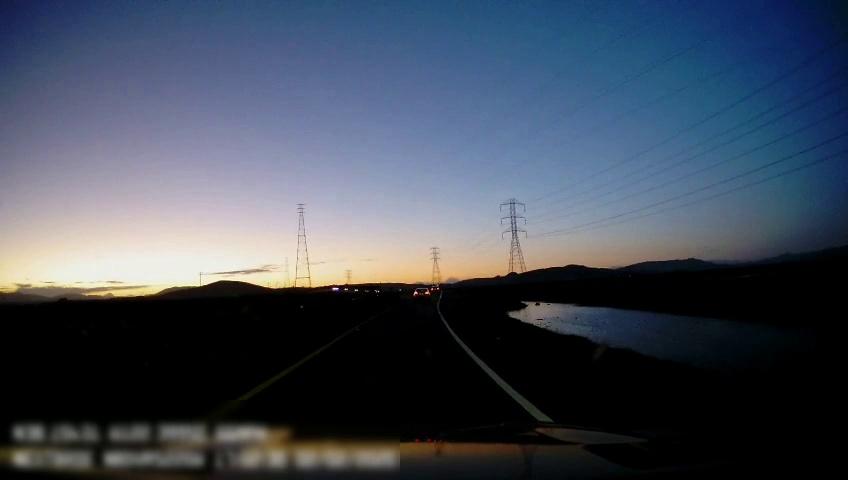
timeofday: Dusk/Dawn/Twilight
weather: Sunny
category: Drivable Space
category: Vehicles | Car
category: Lanes | Current Lane
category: Lanes | Current Lane